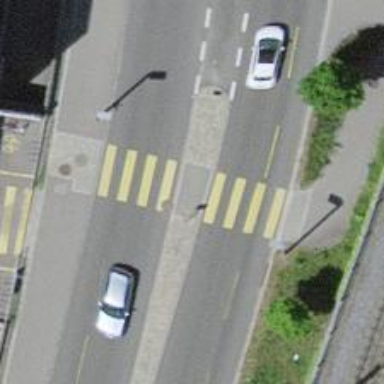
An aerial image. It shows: Uncontrolled road crossing with pedestrian island.